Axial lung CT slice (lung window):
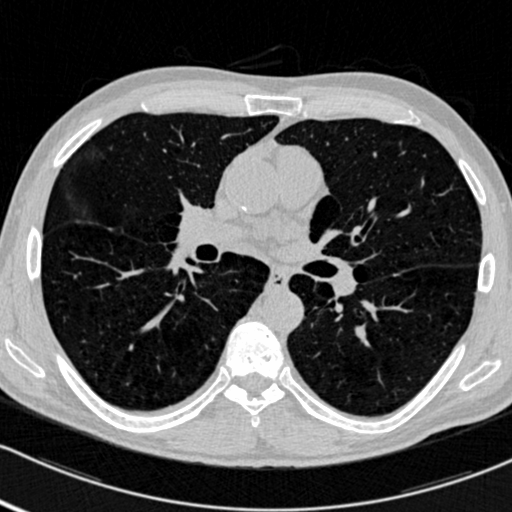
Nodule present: no